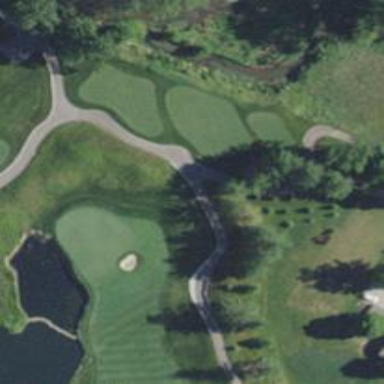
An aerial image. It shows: Rough grassy area used for golf.